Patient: sex F, age 54
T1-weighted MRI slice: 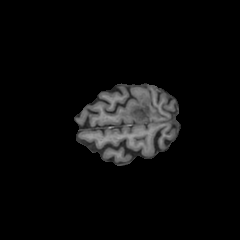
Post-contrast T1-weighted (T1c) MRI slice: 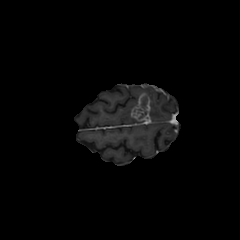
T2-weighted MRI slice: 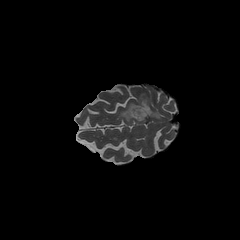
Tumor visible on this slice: yes
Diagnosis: Glioblastoma, IDH-wildtype
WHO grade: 4